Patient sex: F
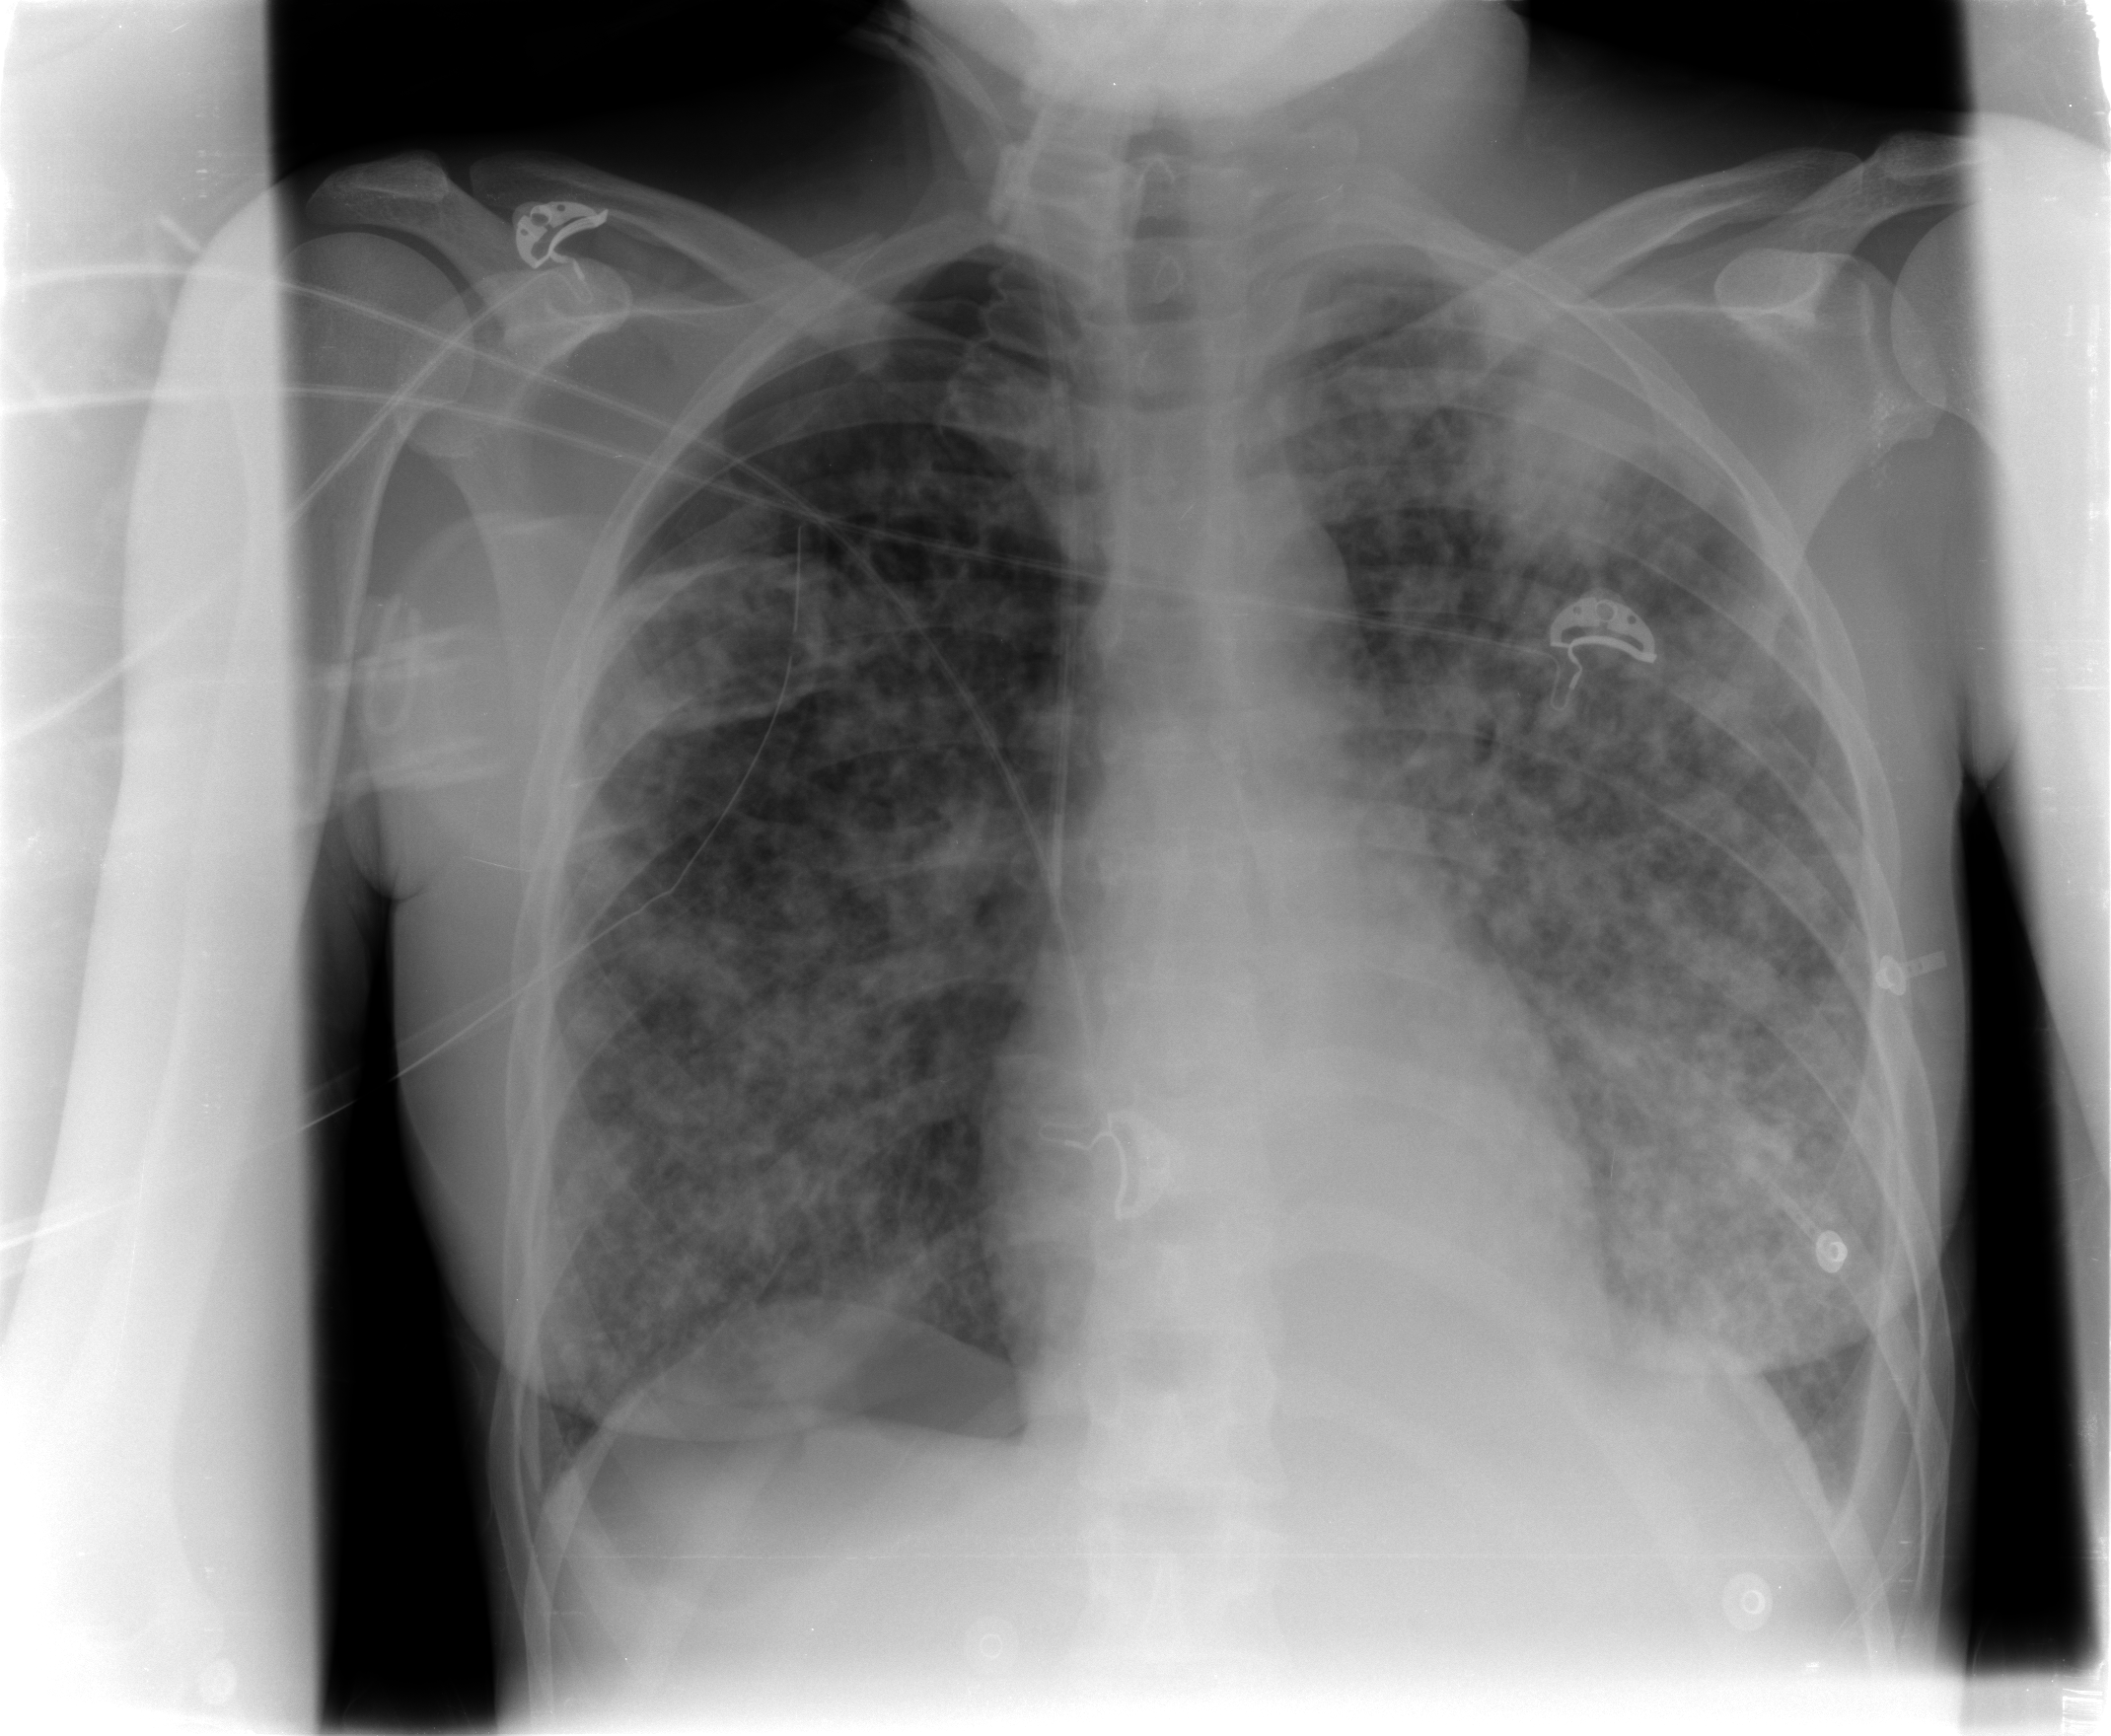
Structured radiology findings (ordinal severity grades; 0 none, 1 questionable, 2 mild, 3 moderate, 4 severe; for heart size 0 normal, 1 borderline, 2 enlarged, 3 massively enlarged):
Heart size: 0
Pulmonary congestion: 0
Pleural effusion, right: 0
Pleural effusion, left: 0
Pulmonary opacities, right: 4
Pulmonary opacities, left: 4
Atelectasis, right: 0
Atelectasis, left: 0